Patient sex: M
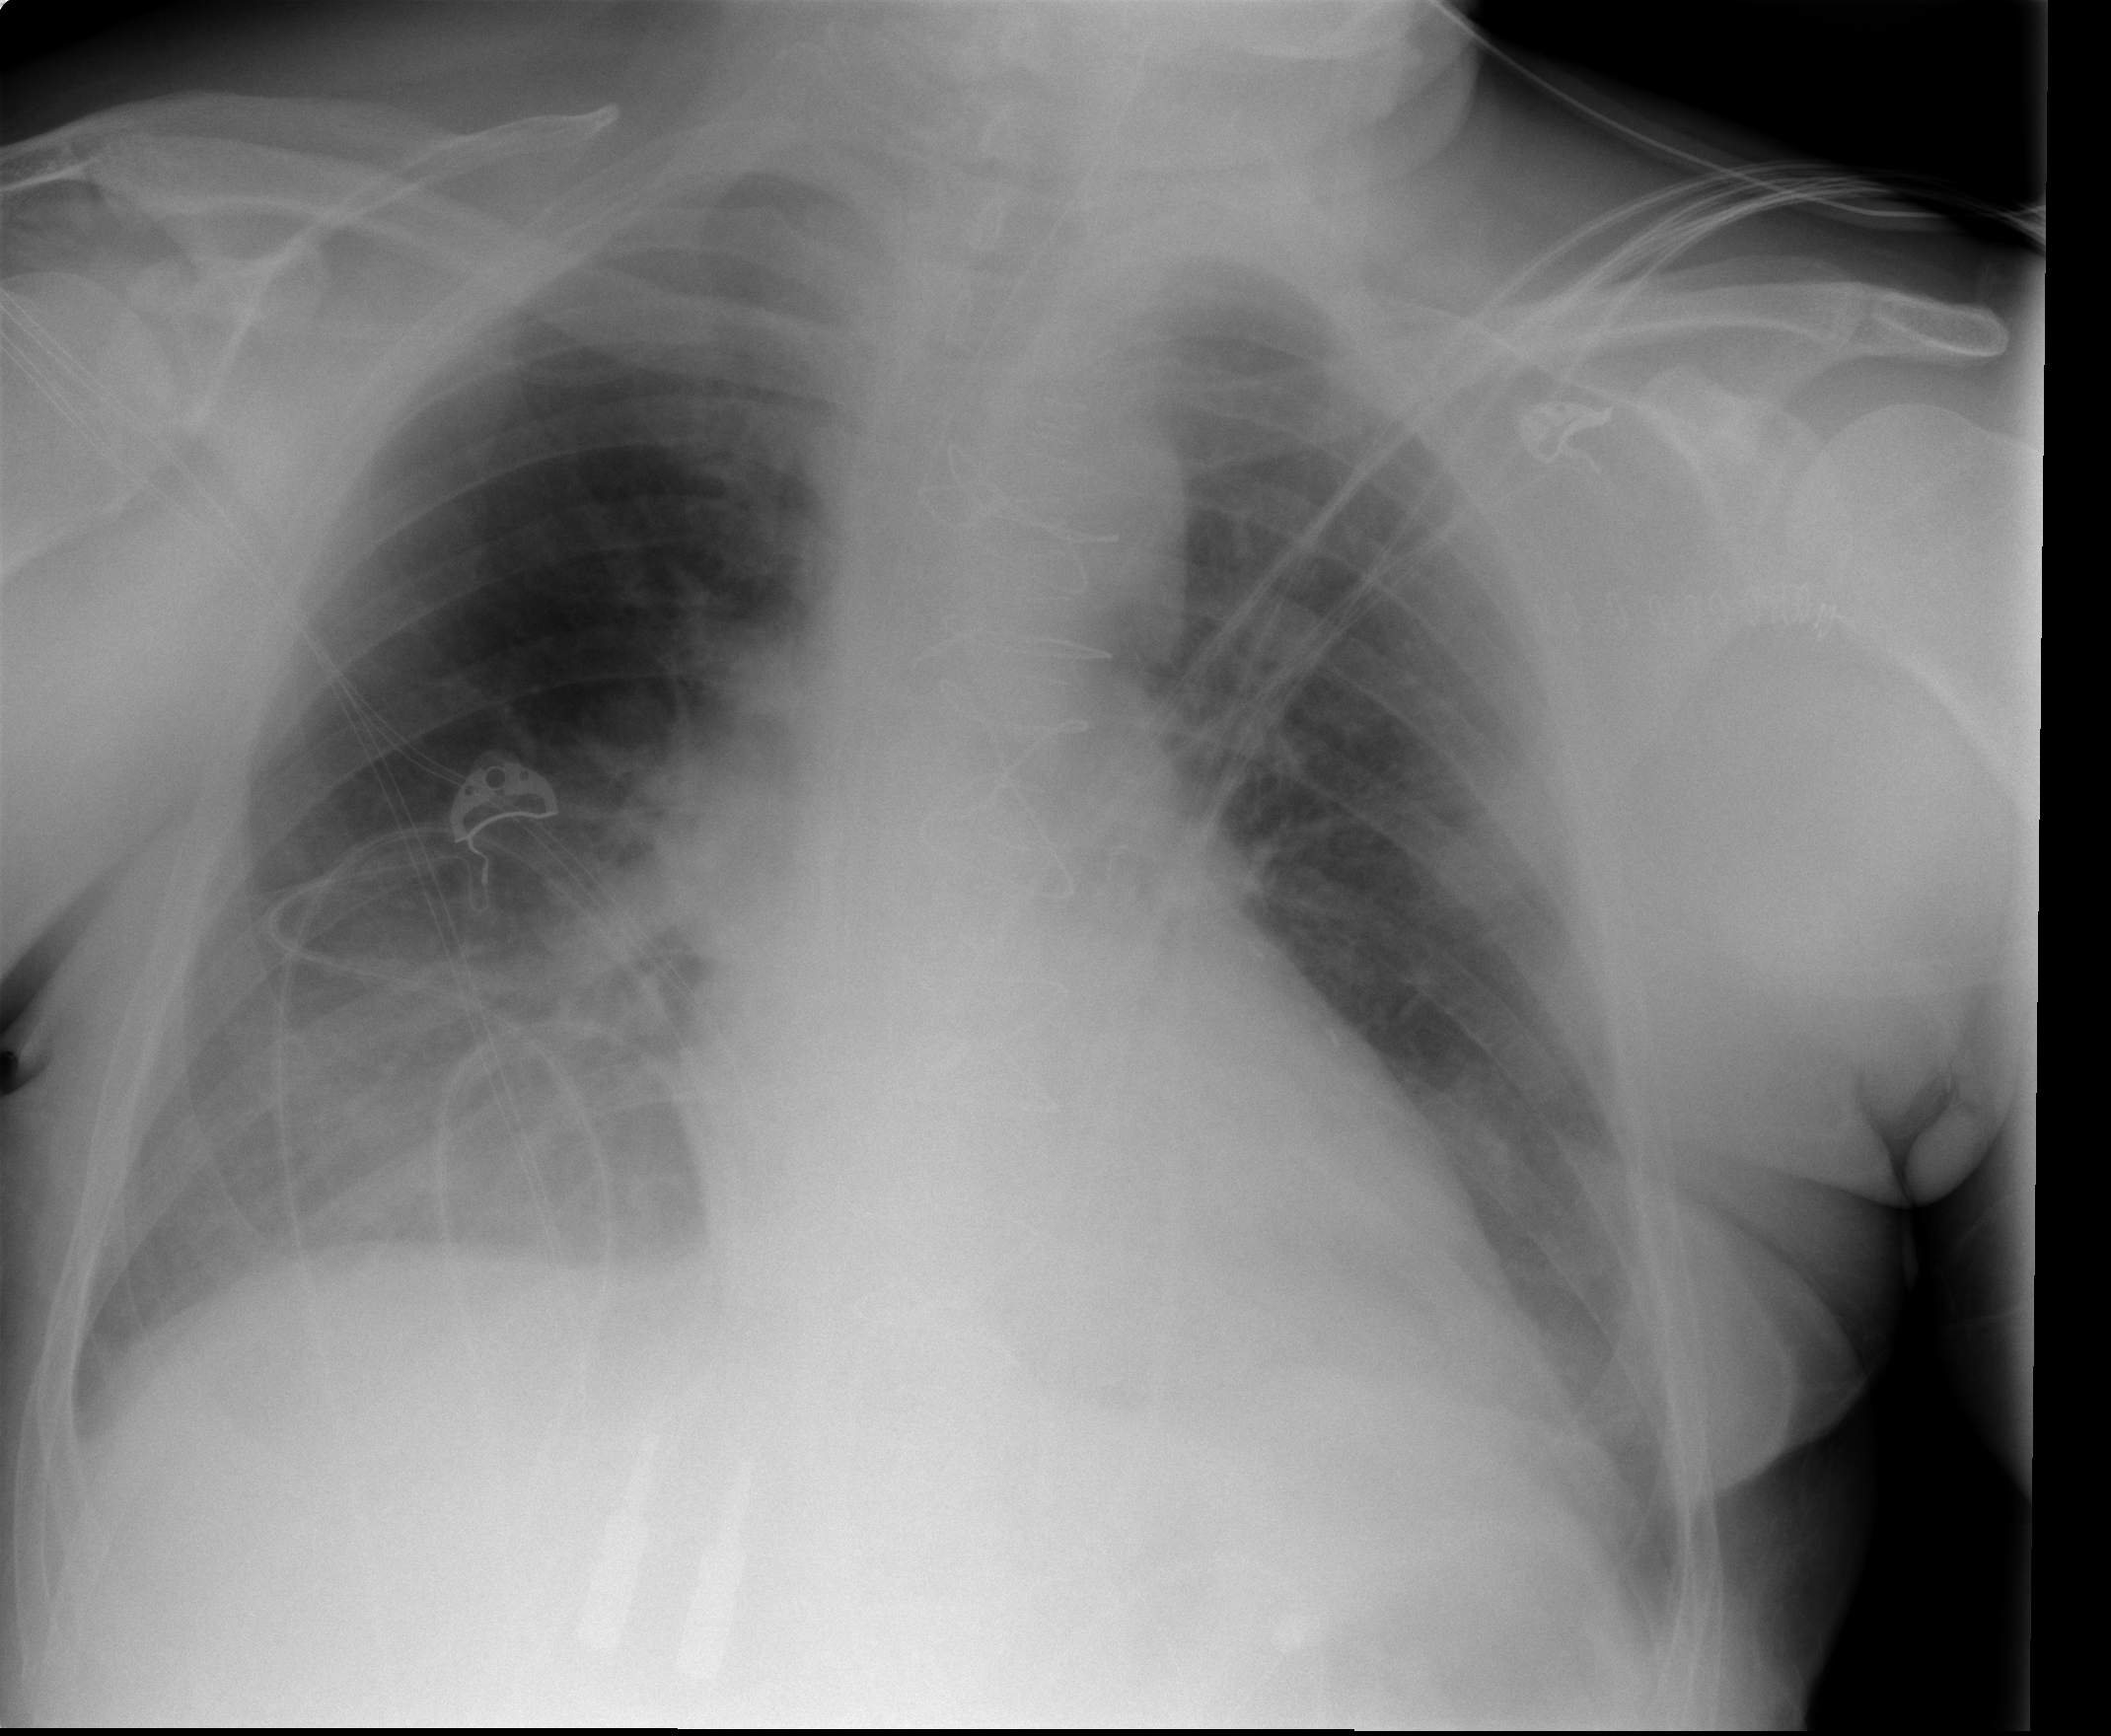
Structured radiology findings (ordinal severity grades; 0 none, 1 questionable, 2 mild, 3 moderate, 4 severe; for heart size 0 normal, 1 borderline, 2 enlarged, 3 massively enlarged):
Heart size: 1
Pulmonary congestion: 1
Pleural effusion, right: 2
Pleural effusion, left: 0
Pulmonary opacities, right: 2
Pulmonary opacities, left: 2
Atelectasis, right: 2
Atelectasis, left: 0